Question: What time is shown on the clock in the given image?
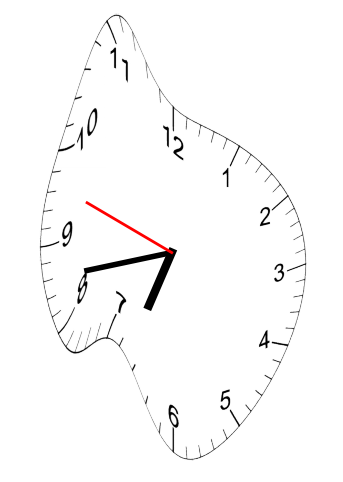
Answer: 06:42:48